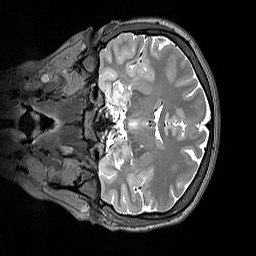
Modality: T2w
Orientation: coronal
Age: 19
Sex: female
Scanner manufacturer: siemens
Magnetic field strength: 3 T
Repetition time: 3.2 s
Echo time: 0.412 s